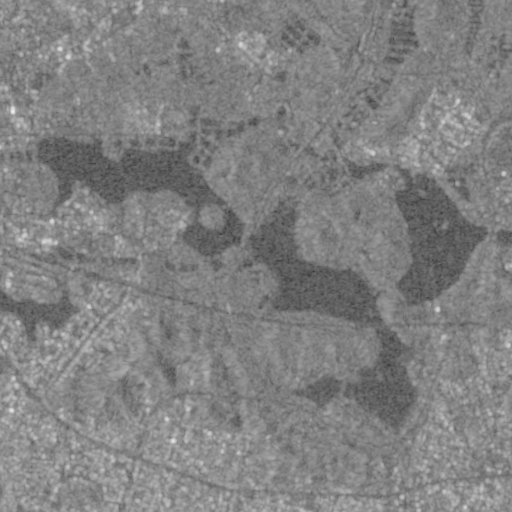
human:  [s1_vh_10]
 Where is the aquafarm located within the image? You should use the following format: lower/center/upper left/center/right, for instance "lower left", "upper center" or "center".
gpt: The aquafarm is located in the center of the image.
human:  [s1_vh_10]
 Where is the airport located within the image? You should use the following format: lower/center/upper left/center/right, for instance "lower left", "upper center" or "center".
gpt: There is no airport in the image.

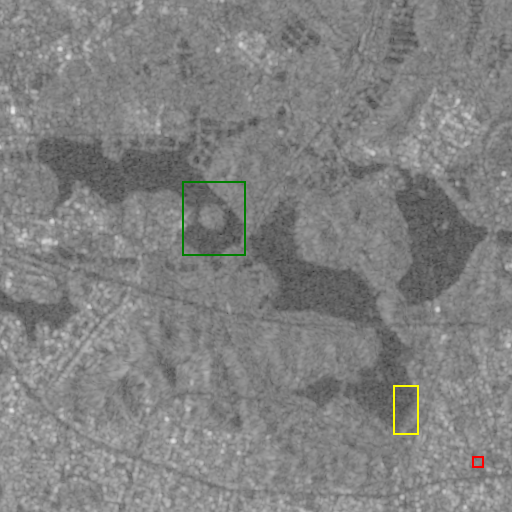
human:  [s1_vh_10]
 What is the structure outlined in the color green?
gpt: The structure outlined in green is an aquafarm.
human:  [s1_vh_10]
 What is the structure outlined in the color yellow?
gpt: The structure outlined in yellow is a dam.
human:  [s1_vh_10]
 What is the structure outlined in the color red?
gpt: The structure outlined in red is a power substation.
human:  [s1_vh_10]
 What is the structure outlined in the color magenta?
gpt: There is no magenta outline.